五年级 · 计数
盒中装有若干球，小明每次从中摸出一个球，记录下它的颜色，再放回去摇匀, 重复 40 次, 试验结果如表。根据如表中的数据, 小明最有可能是用下面（）盒做的试验。

| 颜色 | 记录 | 次数 |
| :---: | :---: | :---: |
| 黑 | 正正正正正 $^{-}$ | 31 |
| 白 | 正不 | 9 |

A

B

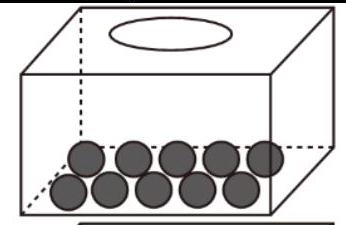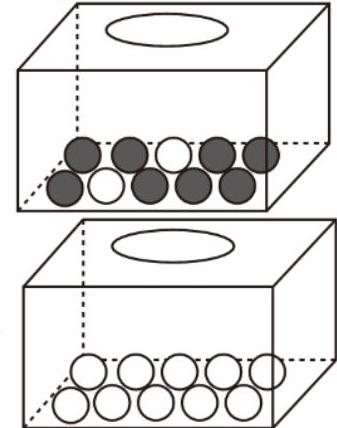
A. 1
B. 2
C. 3
D. 4
答案: B